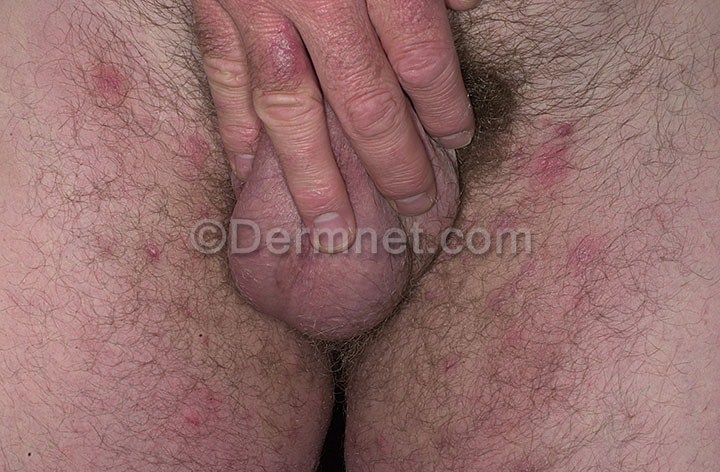
Disease: Tinea Ringworm Candidiasis and other Fungal Infections